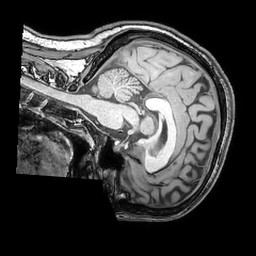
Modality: T1w
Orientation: sagittal
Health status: ill
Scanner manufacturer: philips
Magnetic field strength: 3 T
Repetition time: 0.007 s
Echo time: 0.0035 s